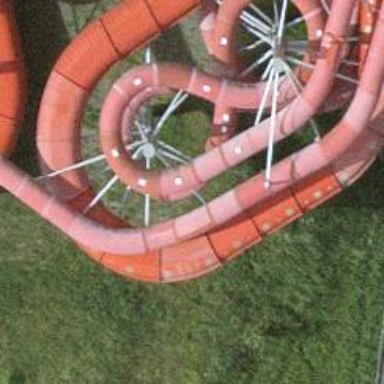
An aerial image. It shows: Water slide attraction.